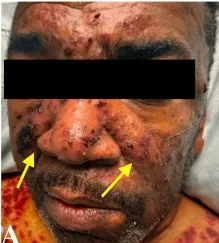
Scattered flaccid vesicles overlying violaceous plaques with superficial crusting across the nose, bilateral cheeks.
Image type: medical_photograph (skin_photograph)